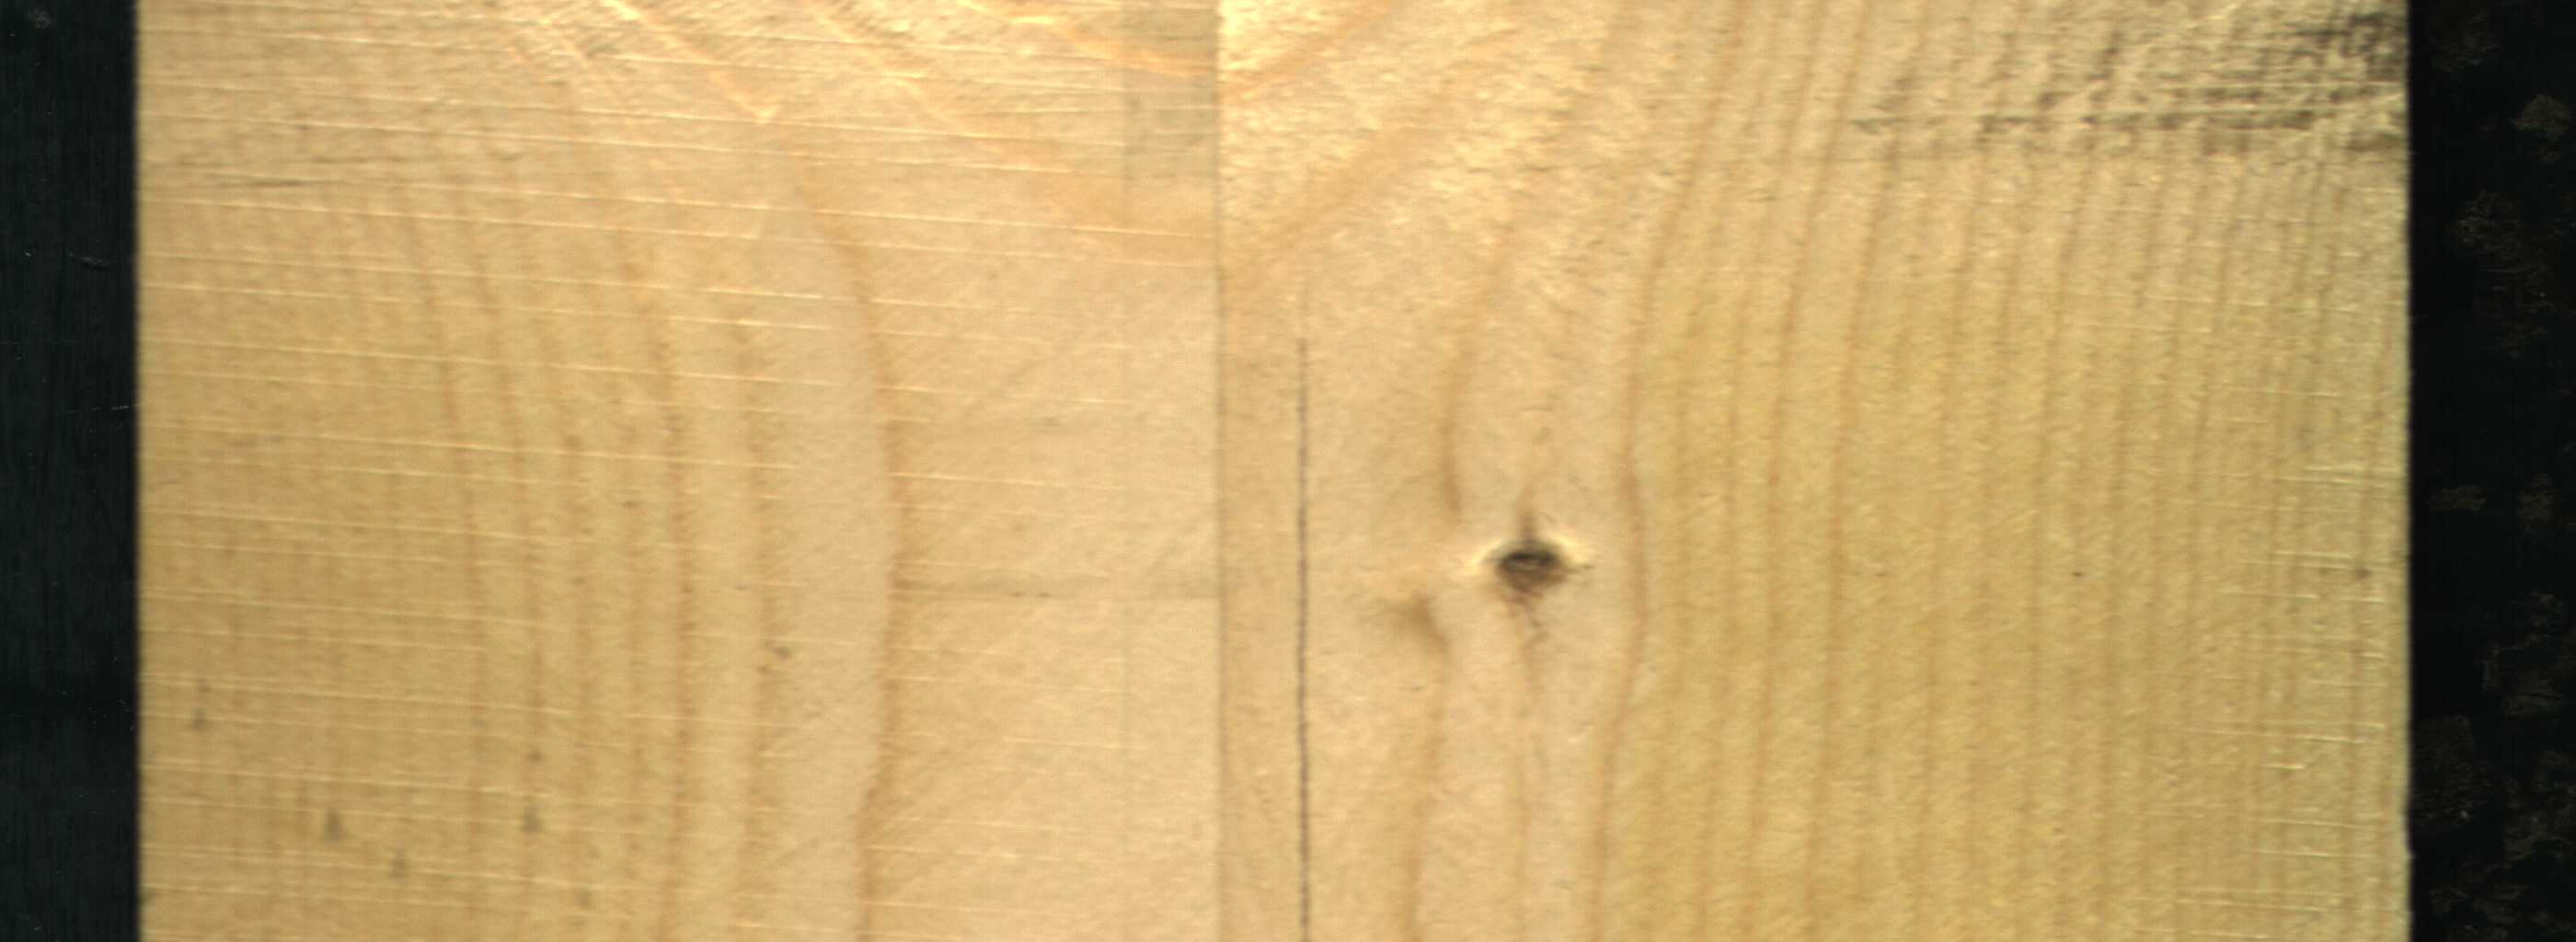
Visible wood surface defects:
Crack
Live_Knot